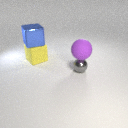
small gray metal sphere in front of large yellow rubber cube